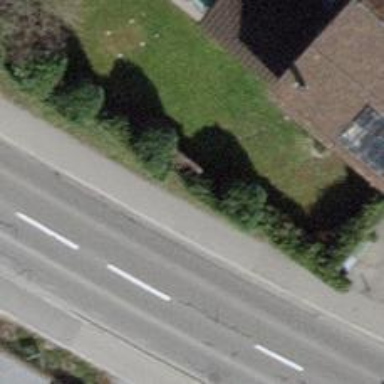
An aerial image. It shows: Asphalt sidewalk along the footway.